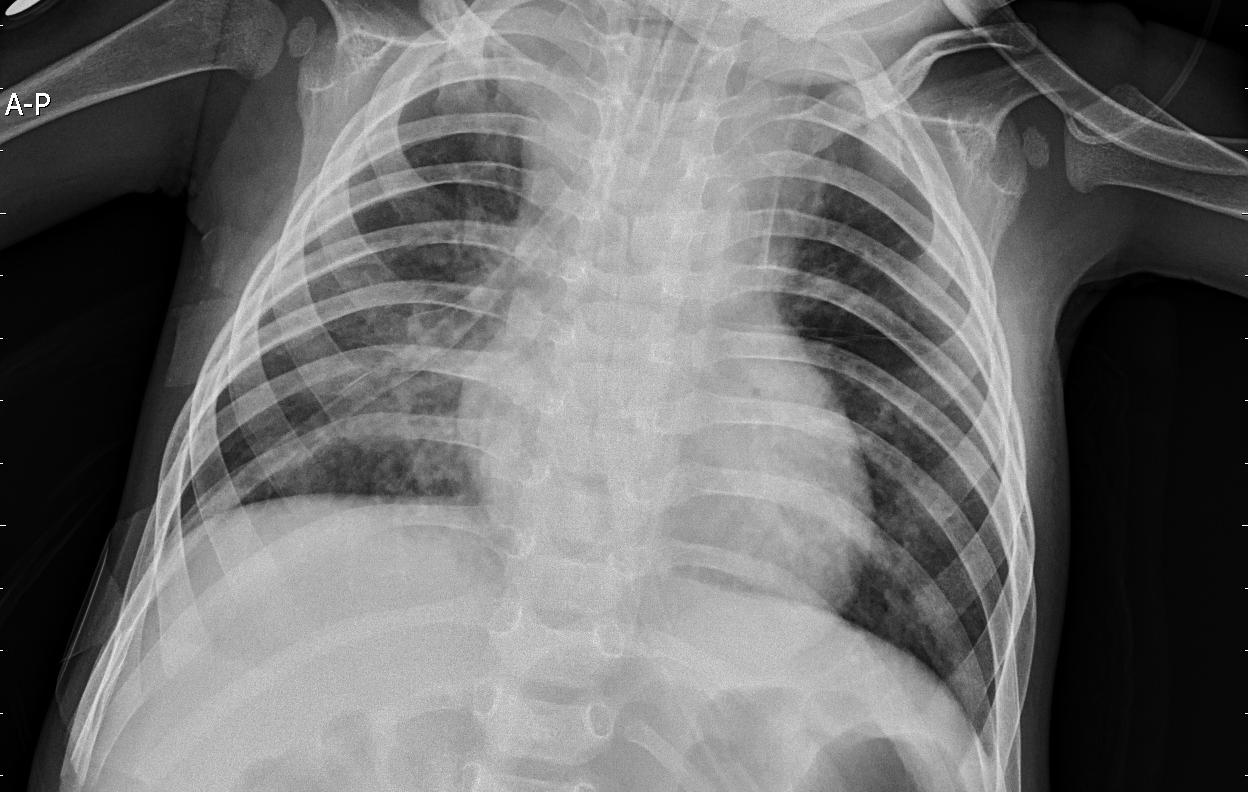
Diagnosis: PNEUMONIA